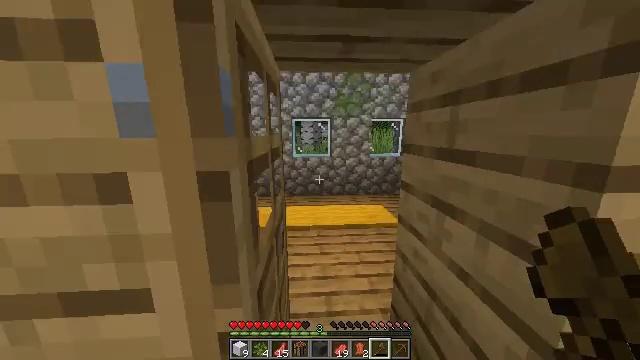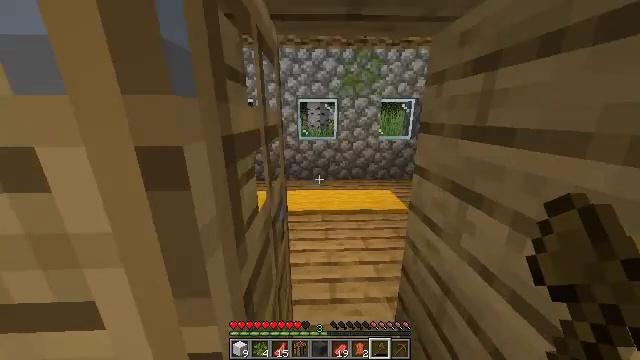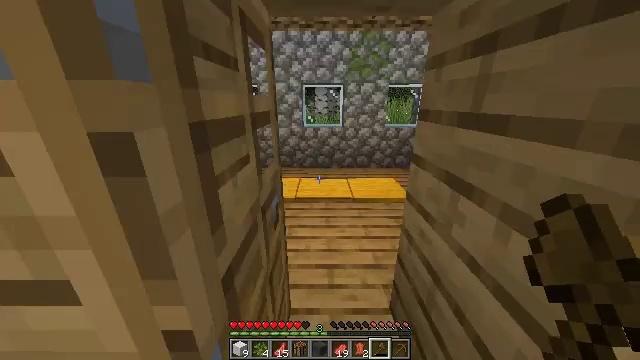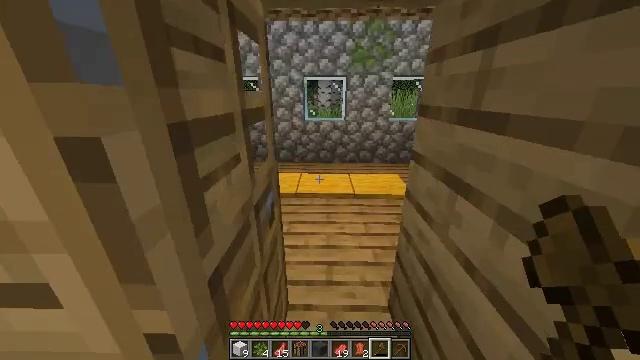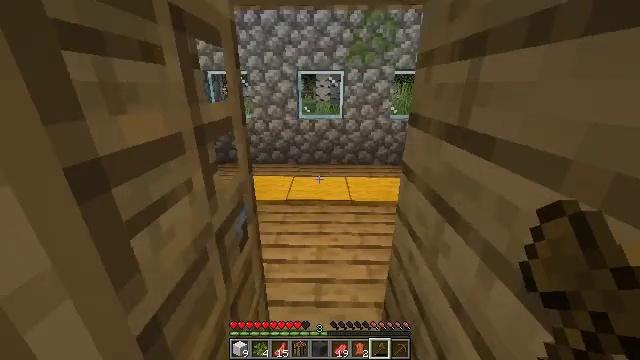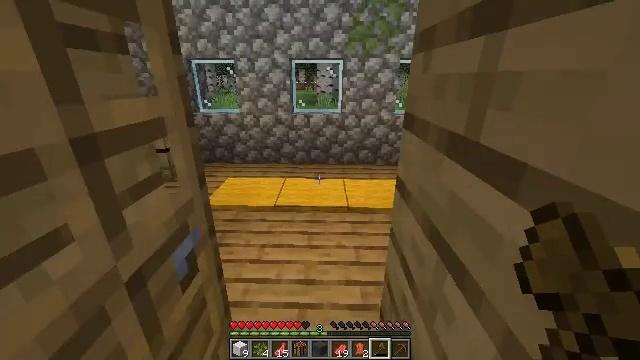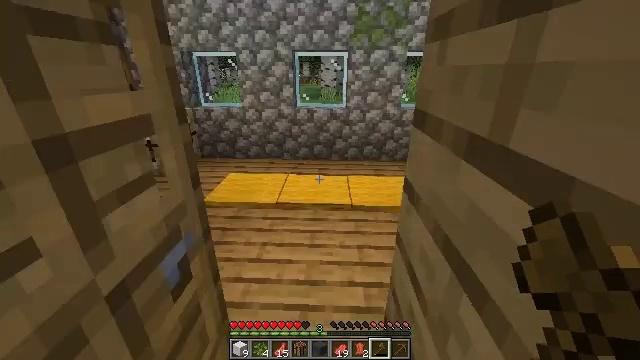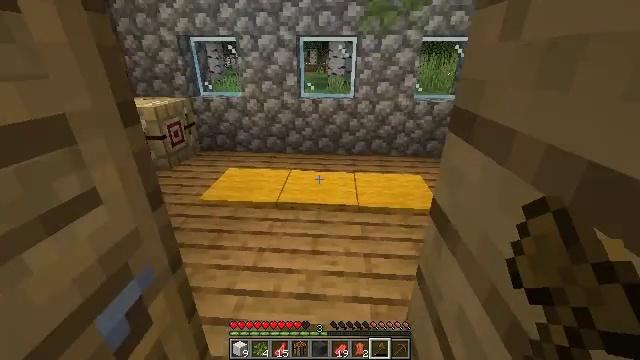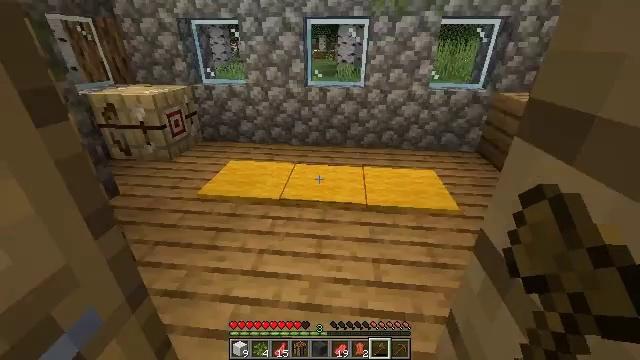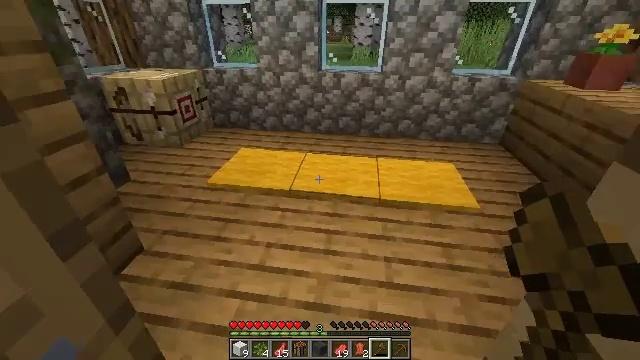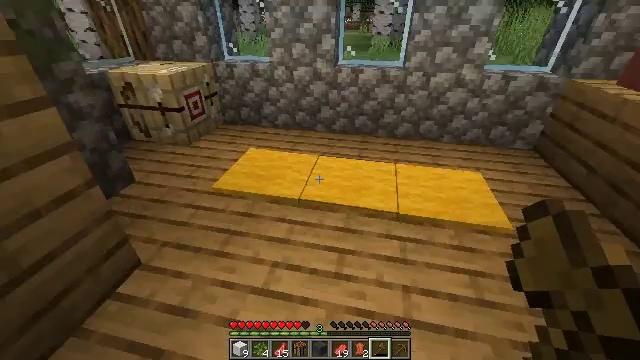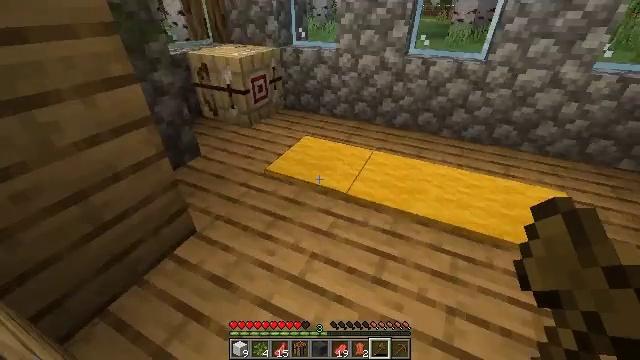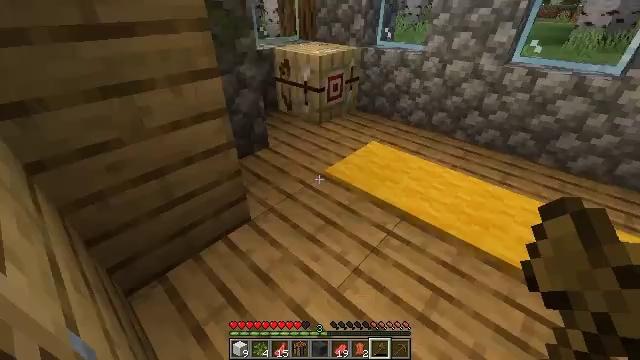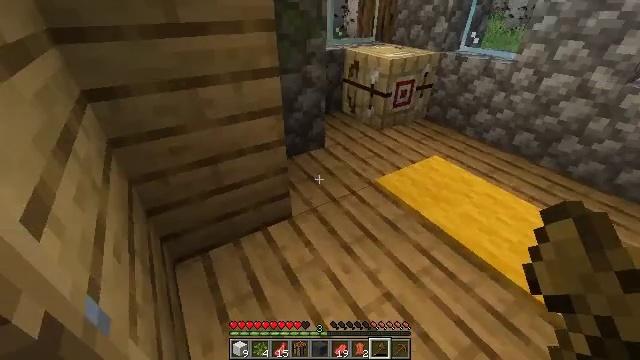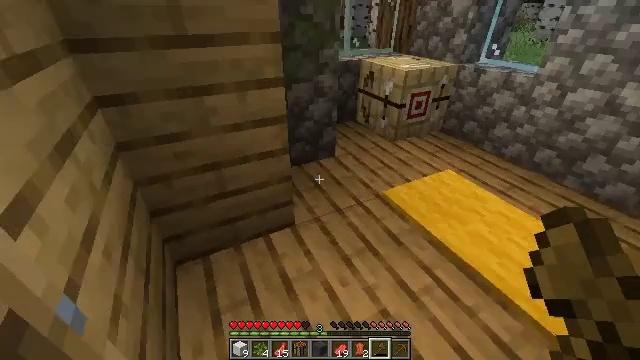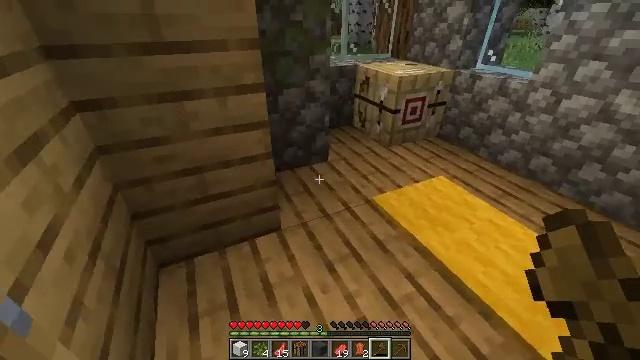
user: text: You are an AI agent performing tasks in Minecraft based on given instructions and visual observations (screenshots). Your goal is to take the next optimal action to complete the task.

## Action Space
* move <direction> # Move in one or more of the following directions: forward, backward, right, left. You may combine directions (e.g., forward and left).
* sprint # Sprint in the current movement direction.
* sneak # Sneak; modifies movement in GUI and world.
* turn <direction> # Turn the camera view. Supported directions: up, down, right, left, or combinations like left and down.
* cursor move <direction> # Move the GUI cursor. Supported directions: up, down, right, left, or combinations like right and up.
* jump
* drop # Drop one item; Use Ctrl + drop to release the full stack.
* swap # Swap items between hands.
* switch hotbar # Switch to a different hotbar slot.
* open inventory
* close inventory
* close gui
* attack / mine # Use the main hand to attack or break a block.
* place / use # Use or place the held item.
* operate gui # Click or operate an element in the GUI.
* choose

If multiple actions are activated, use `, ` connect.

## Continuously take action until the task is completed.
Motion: motion action
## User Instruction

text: Attack the brewing stand to gather it.
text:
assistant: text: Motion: move forward, turn left and down
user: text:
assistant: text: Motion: move forward and move right, turn left and down
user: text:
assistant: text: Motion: move forward and move right, turn down
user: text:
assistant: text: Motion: move forward and move right
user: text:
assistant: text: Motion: move forward and move right
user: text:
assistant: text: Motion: move forward, turn down
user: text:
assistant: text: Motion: move forward, turn left and down
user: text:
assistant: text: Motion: move forward, turn left and down
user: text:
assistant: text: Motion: move forward, turn left and down
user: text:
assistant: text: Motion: move forward, turn left and down
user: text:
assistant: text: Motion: turn left and down
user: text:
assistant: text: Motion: turn left
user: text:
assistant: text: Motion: move right, turn left
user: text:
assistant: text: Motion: move right, turn left and up
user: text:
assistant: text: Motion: move right, turn left
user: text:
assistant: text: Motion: move right
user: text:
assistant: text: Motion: move right
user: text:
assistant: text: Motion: move right, turn left and up
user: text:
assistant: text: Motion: move right, turn left and up
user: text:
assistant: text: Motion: move right
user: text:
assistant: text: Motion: move right
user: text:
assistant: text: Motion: move right, turn right and up
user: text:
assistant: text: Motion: turn right and up
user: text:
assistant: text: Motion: turn right
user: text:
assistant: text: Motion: turn right
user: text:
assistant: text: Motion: no_op
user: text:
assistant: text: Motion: no_op
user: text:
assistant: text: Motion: no_op
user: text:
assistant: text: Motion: no_op
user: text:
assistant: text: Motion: move back